Field crop: tomato
Growth stage: 1
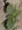
Species: solanum